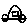
Label: car